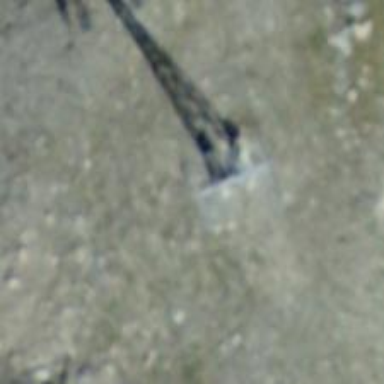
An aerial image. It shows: Pylon used for aerialway.